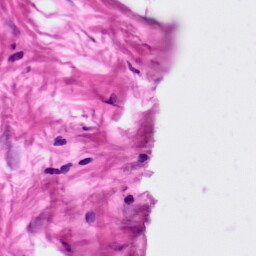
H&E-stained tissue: Ovarian